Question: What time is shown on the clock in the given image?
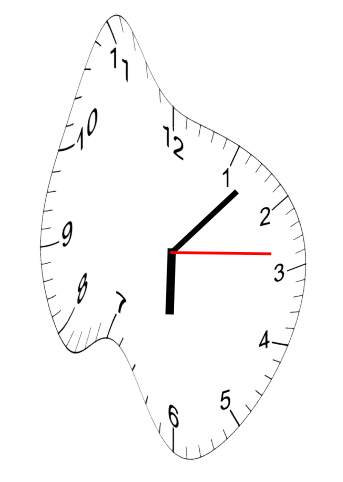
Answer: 06:07:14